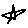
Label: star